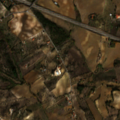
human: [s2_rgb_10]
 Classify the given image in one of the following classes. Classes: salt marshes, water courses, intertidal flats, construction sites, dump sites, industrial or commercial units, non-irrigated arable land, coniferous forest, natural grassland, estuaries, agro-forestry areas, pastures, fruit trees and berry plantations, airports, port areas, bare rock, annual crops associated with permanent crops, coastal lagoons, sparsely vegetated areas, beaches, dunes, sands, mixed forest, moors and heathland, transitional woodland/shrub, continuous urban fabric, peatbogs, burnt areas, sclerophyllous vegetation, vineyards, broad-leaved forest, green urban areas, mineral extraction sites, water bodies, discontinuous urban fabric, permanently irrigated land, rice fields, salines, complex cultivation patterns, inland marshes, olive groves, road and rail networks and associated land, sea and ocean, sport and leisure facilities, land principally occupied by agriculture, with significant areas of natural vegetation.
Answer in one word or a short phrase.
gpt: non-irrigated arable land, permanently irrigated land, olive groves, annual crops associated with permanent crops, complex cultivation patterns